Question: I'm using that method to get whole object.
'''
tableView.getSelectionModel().getSelectedItem()
'''
How can I get data from single cell?

I mean like get as String?
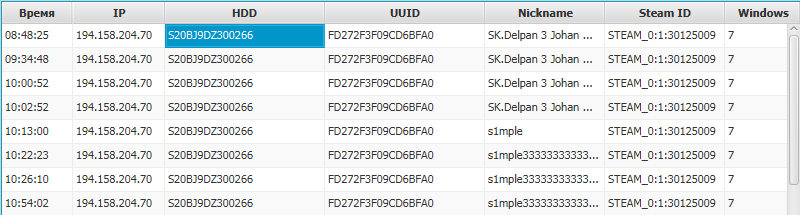
Answer: Assuming you know something is selected, you can do
'''
TablePosition pos = table.getSelectionModel().getSelectedCells().get(0);
int row = pos.getRow();
// Item here is the table view type:
Item item = table.getItems().get(row);
TableColumn col = pos.getTableColumn();
// this gives the value in the selected cell:
String data = (String) col.getCellObservableValue(item).getValue();
'''